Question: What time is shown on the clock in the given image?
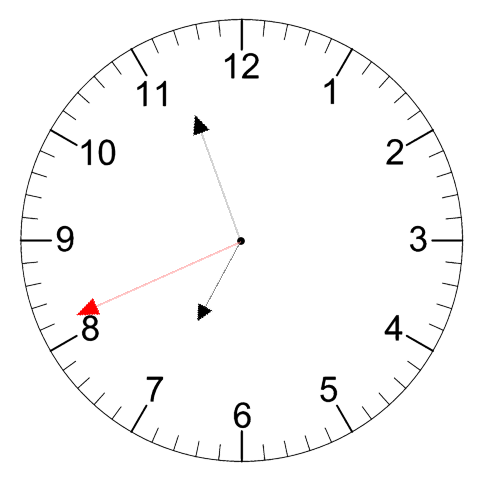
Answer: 06:56:41